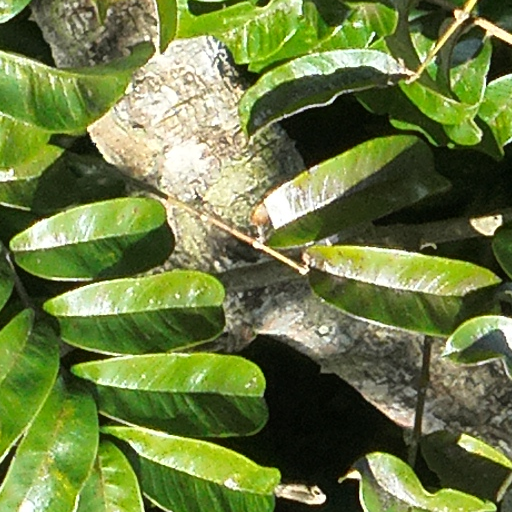
Species: Trattinnickia aspera
GBIF accepted scientific name: Trattinnickia aspera
Crown area (m\u00b2): 205.67